Question: I just wanted some overview on how i could make a website page for the user where could be seen small posts sections, with only some text and title maybe images, and which the admin would edit and post in the same page through and editor only visible for the admin.
pls if someone could give me a light to start making it.
here's an image explaining it:

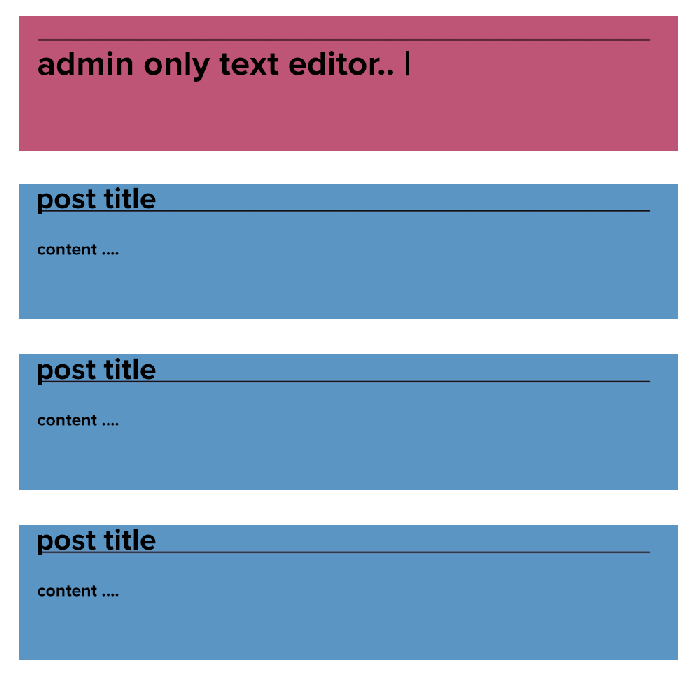
Answer: Logic:
- - -
It is pretty much like this:
'''
<form action="query to upload this info to your table" method="post">
<input name="title" value="">
<input type="text" name="content">
<button type="submit">Submit</button>
</form>
<?php
$conn = new mysqli($servername, $username, $password, $dbname);
$posts = $conn->query("select * from yourTableName") ;
// print every rows from table into html page
foreach ($posts as $item) {
?>
<div>
<h3><?php $item->title?></h3>
<hr>
<p><?php $item->content?></p>
</div>
<?php
}
$conn->close();
?>
'''